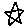
Label: star